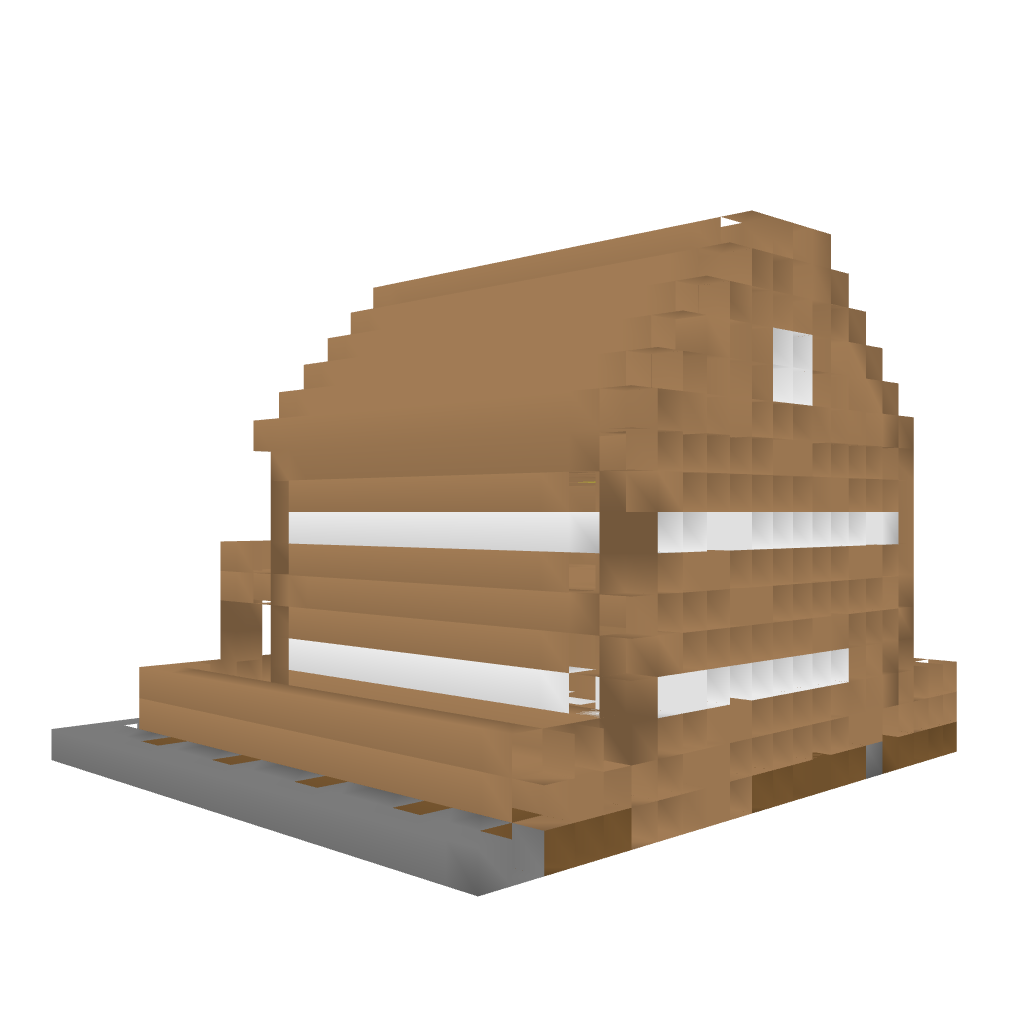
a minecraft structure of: Two story house good quality